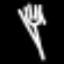
Label: fork